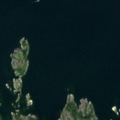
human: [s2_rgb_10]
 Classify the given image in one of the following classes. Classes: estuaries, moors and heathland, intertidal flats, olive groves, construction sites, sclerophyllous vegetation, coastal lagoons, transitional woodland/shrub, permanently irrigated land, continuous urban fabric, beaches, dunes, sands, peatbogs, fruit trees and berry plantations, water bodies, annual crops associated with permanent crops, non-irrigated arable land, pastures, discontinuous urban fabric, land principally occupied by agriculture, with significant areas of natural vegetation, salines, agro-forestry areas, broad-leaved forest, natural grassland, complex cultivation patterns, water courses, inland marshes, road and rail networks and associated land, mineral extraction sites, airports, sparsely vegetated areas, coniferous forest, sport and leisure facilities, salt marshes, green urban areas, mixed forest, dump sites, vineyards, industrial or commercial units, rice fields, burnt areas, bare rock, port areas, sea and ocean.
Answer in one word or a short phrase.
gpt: broad-leaved forest, sea and ocean